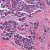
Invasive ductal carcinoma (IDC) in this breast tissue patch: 0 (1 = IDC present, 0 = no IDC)